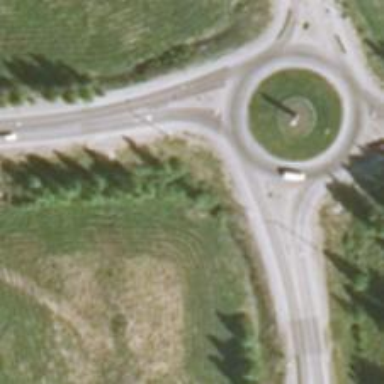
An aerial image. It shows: Roundabout on trunk road with asphalt surface.